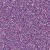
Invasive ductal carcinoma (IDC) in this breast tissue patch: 1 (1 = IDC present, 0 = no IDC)